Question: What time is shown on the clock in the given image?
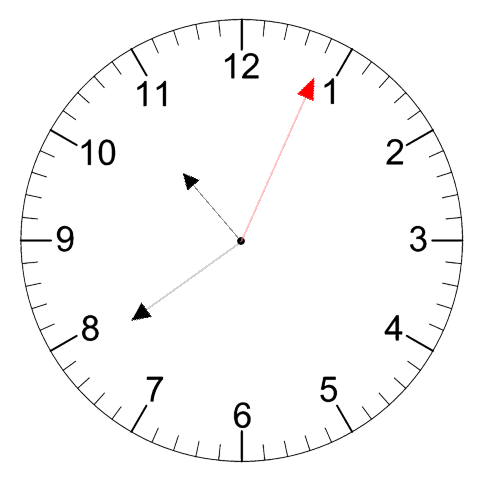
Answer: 10:39:04